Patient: sex M, age 66
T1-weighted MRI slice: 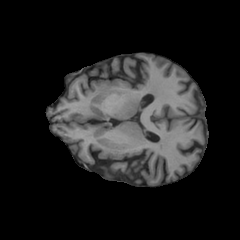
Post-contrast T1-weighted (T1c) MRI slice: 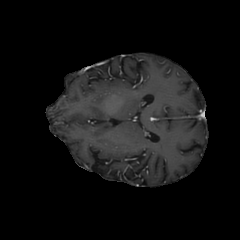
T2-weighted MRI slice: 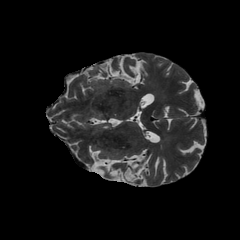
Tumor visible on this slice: yes
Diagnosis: Astrocytoma, IDH-wildtype
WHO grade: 2